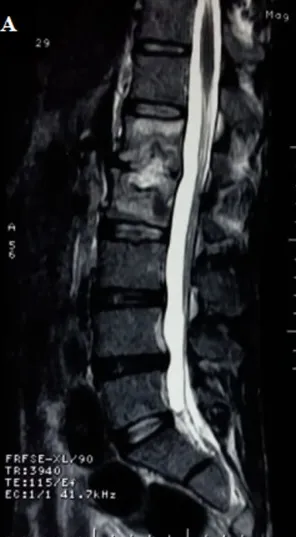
Sequential T2-weighted magnetic resonance images of the lumbar spine;. Sagittal.
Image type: radiology (mri)